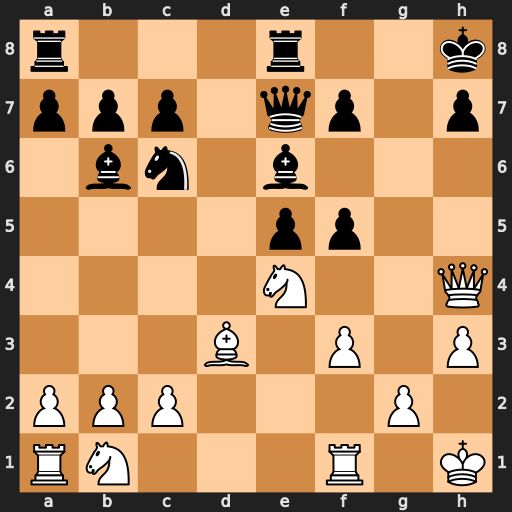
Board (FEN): r3r2k/ppp1qp1p/1bn1b3/4pp2/4N2Q/3B1P1P/PPP3P1/RN3R1K
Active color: w
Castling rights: -
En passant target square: -
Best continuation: Nf6 Qxf6 Qxf6+